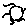
Label: sun